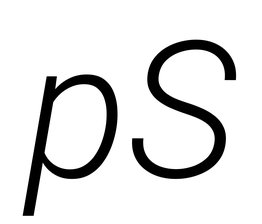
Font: Roboto-Italic_Light_Italic